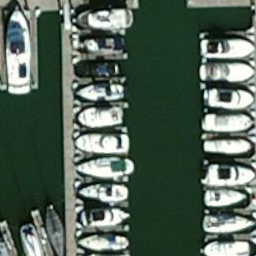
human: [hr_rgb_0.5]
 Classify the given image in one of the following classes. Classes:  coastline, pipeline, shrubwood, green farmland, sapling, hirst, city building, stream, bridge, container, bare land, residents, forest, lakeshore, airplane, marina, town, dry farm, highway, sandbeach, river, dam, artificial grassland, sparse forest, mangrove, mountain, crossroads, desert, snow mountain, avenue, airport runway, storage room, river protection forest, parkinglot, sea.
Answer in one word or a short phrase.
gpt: marina